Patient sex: M
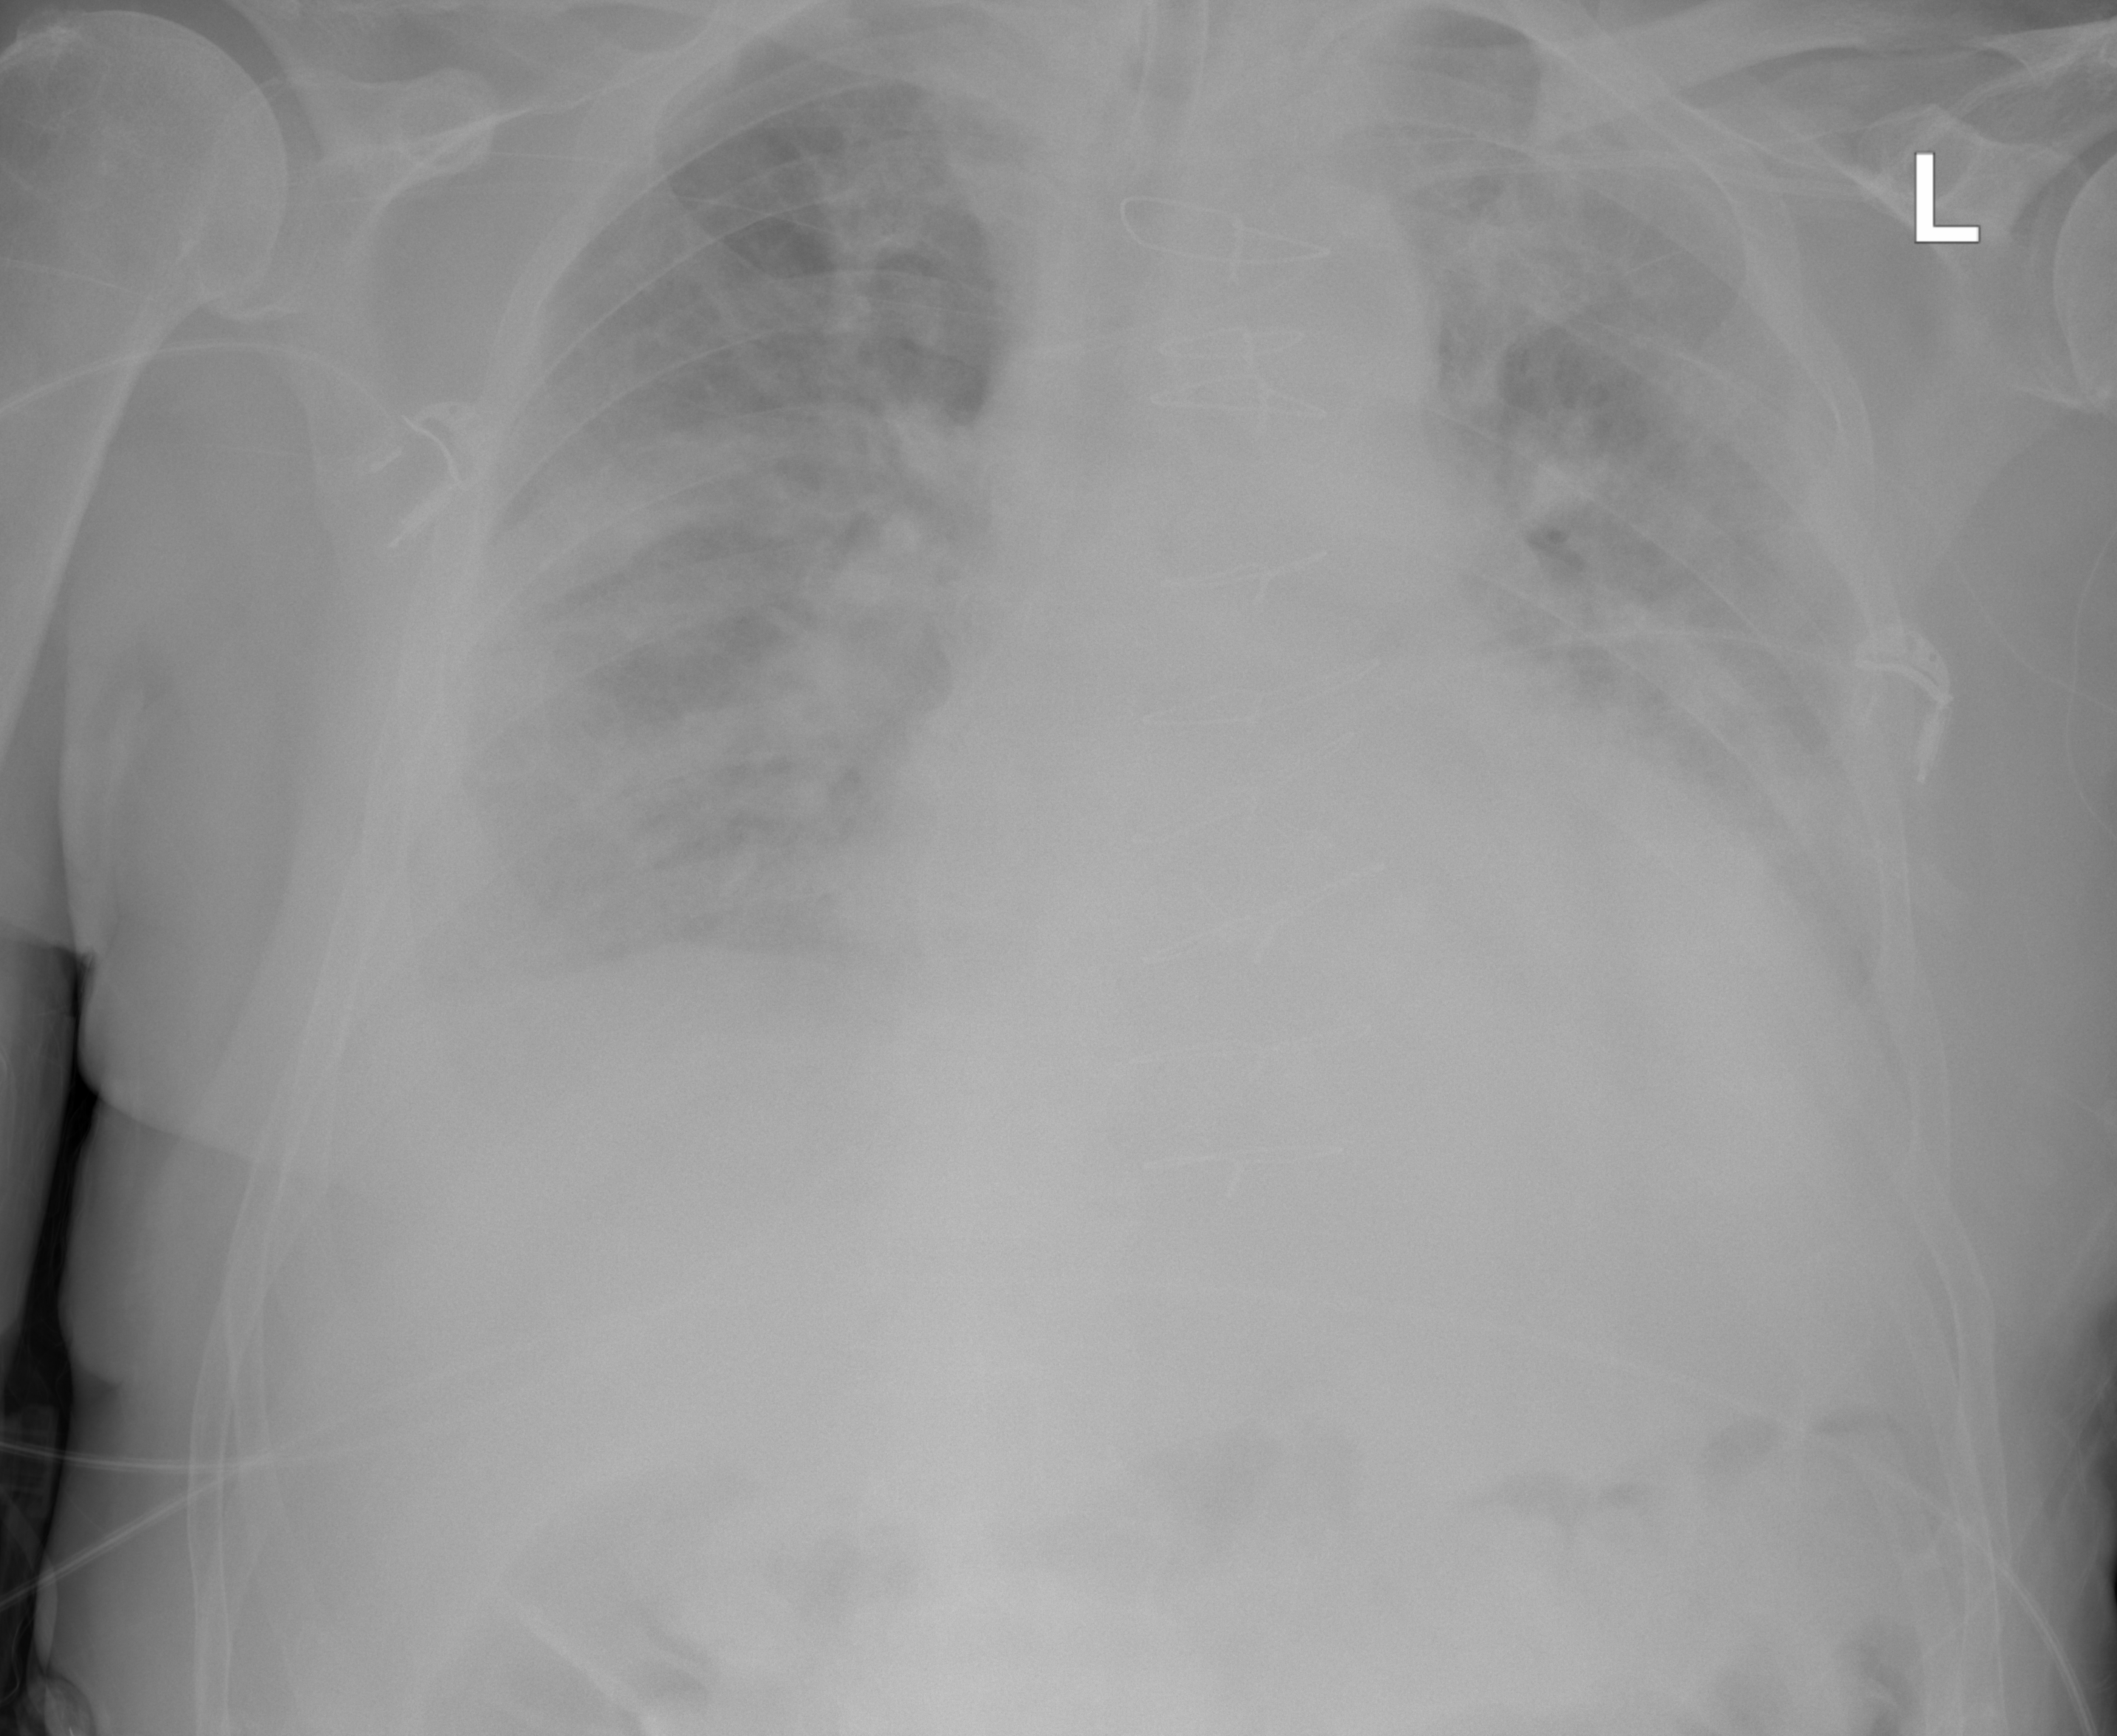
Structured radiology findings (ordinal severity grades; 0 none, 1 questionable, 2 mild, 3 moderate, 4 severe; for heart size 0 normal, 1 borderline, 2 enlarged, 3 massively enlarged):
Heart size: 2
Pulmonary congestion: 2
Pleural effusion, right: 2
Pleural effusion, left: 2
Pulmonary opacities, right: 3
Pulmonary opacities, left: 3
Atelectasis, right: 2
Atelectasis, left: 2